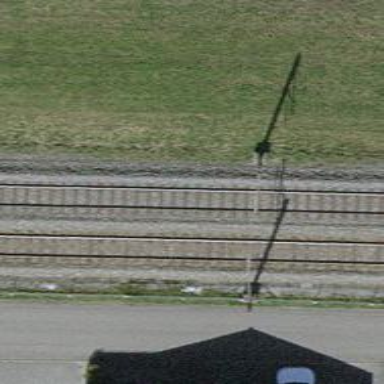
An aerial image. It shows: Single-track railway with electrified contact lines.